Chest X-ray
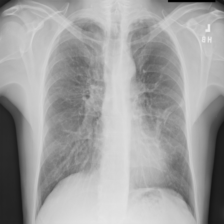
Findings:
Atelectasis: negative
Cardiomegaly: negative
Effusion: negative
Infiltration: negative
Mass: negative
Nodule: negative
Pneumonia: negative
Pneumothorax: negative
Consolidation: negative
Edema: negative
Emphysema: negative
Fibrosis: negative
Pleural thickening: positive
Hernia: negative